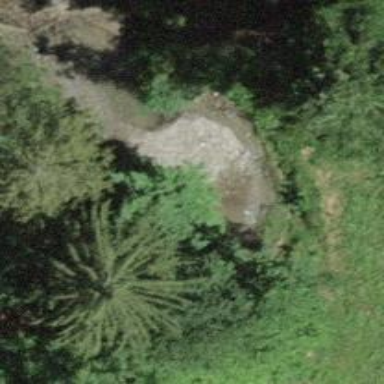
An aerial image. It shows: There is ford in the area.